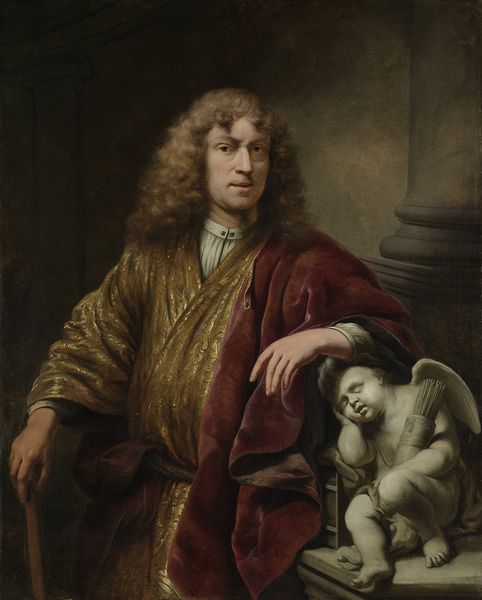
Titel: Zelfportret
Künstler: Ferdinand Bol
Standort: Amsterdam
Institution: Rijksmuseum
Schlagwörter: homme, manteau, portrait, canne, rouge, ange, seul, drap, or, velour, angelo, long cheveux, nez doit